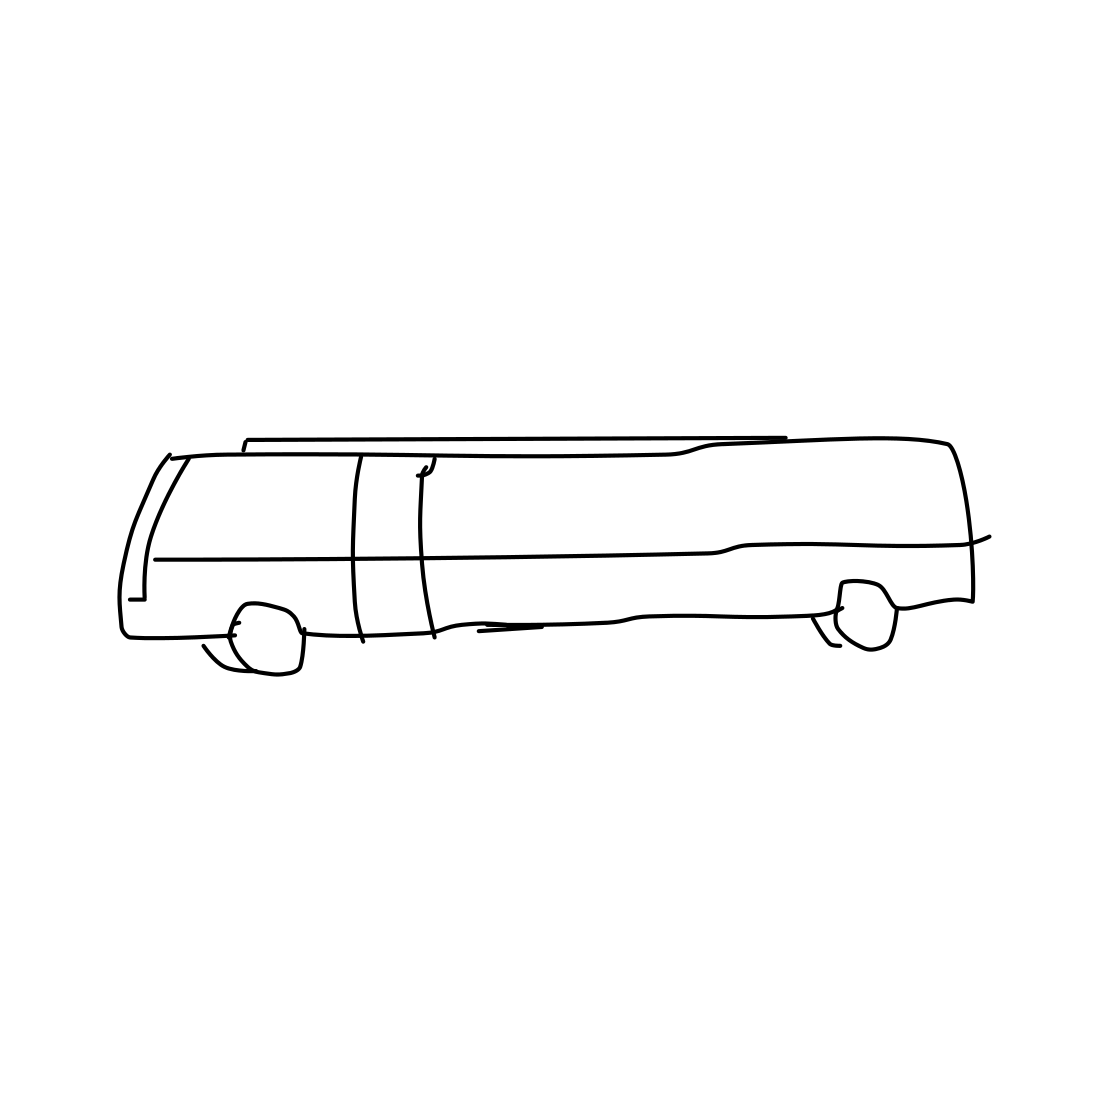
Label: bus